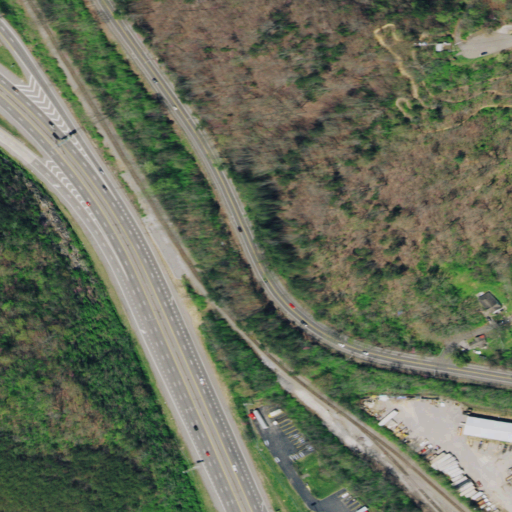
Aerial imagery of gap in Tennessee named Sharp Gap containing open development, low intensity development, medium intensity development, deciduous forest, high intensity development, and mixed forest